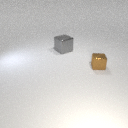
large gray metal cube behind small brown metal cube